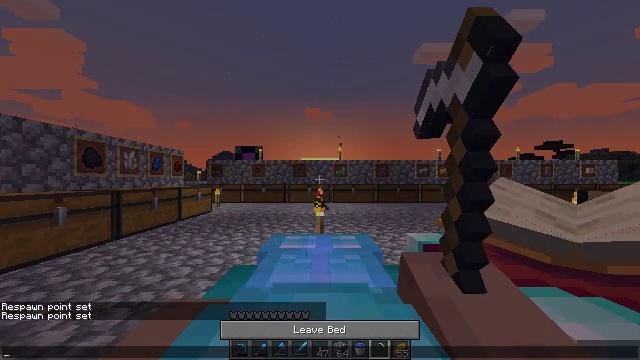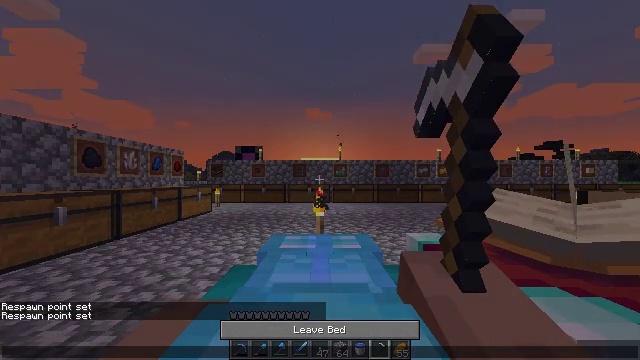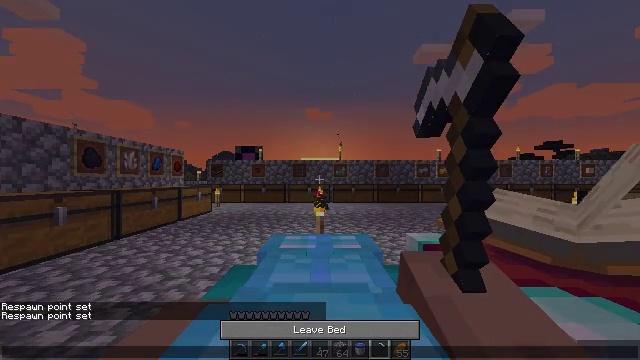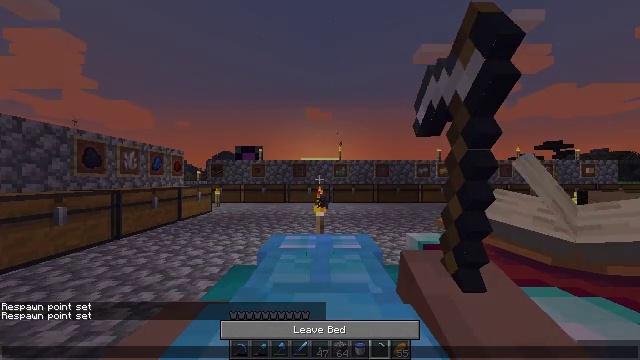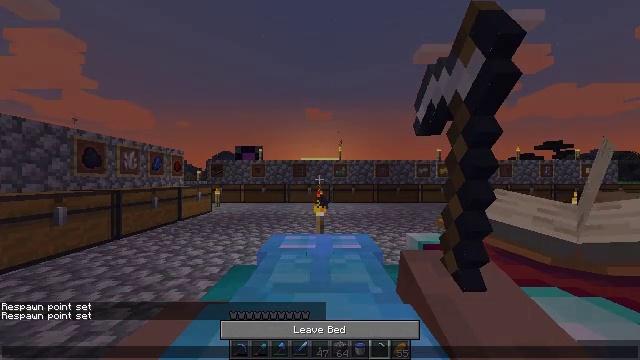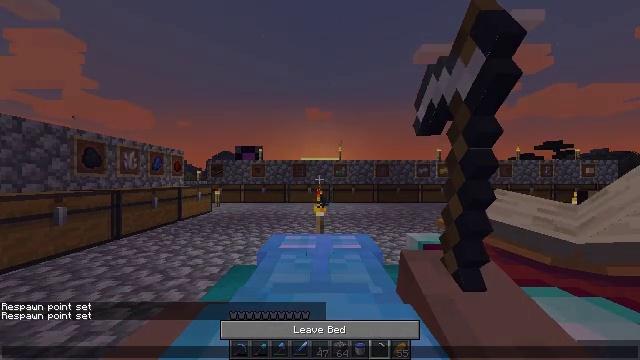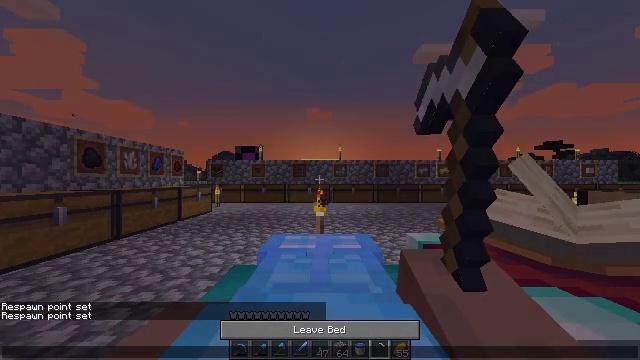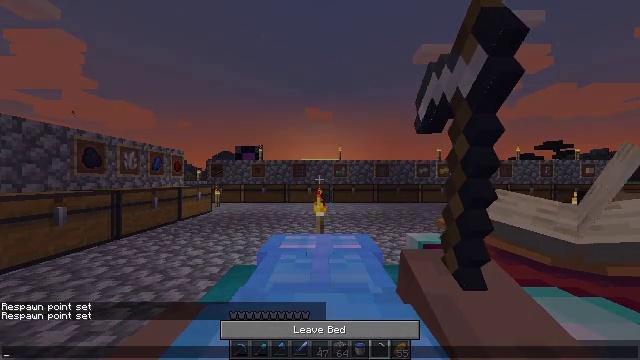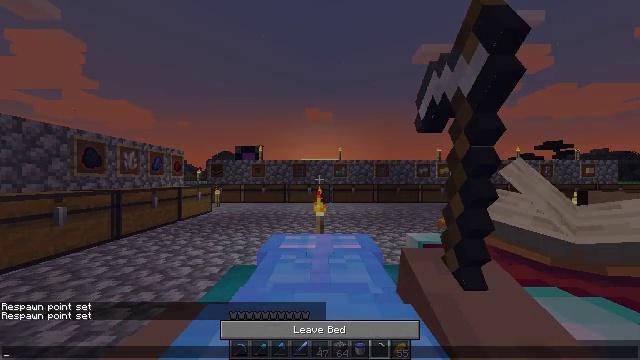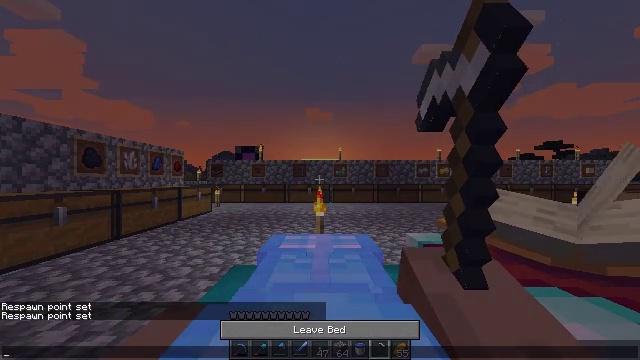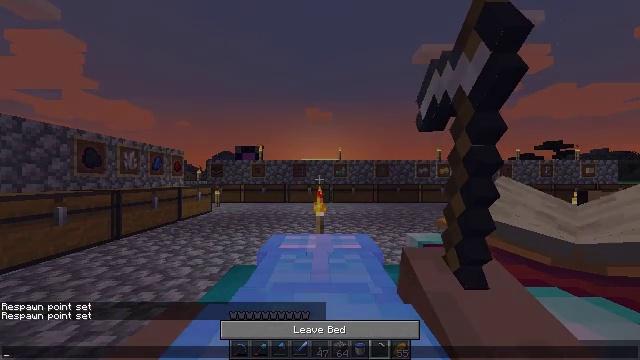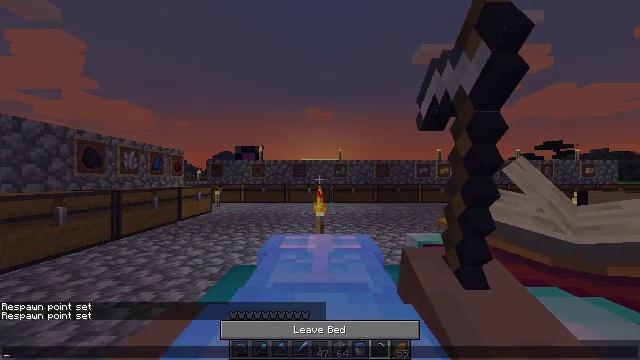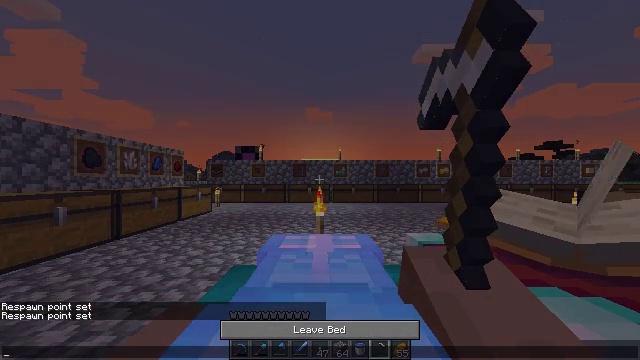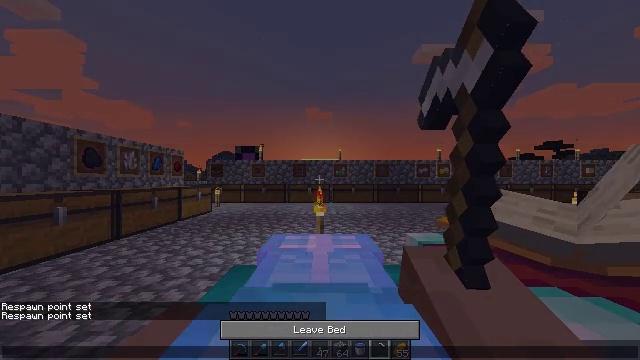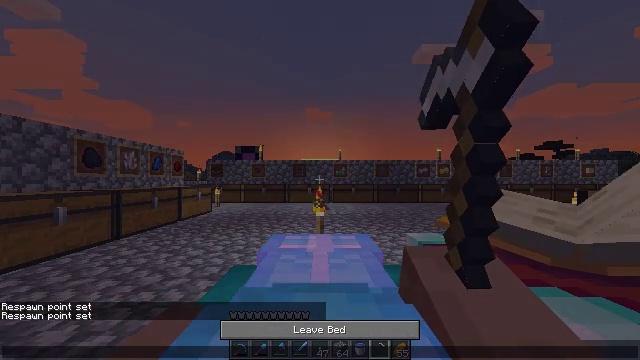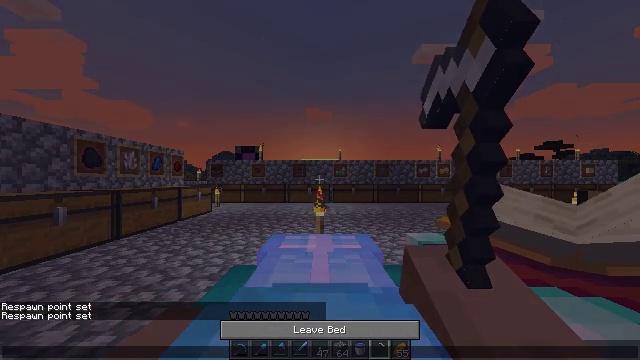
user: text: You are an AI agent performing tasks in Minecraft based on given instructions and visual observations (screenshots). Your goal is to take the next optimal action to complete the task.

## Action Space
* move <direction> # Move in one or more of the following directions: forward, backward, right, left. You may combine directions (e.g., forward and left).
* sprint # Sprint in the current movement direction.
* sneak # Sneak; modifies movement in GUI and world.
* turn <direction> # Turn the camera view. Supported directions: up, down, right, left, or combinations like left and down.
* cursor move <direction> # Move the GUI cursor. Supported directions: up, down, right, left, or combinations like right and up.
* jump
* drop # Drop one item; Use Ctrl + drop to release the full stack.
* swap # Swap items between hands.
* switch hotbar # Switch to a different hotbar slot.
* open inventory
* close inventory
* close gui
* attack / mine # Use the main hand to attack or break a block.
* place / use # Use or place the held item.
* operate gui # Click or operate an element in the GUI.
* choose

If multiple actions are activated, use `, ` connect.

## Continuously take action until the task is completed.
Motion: motion action
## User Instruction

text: Mine the sugar cane near rivers.
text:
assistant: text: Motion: no_op
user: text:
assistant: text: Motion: no_op
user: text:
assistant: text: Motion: no_op
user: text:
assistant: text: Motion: no_op
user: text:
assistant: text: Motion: no_op
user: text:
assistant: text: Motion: no_op
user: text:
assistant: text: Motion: no_op
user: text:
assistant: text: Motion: no_op
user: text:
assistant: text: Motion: no_op
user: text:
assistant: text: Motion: no_op
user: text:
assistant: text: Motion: no_op
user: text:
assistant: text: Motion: no_op
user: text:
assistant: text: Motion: no_op
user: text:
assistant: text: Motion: no_op
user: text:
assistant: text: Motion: no_op
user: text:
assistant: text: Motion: no_op
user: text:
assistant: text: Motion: no_op
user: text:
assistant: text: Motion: no_op
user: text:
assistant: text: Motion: no_op
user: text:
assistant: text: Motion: no_op
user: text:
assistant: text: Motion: no_op
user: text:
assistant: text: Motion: no_op
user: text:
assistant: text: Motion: no_op
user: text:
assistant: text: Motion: no_op
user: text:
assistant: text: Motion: no_op
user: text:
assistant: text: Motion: no_op
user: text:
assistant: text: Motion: no_op
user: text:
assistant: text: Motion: no_op
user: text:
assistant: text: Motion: no_op
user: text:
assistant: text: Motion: no_op